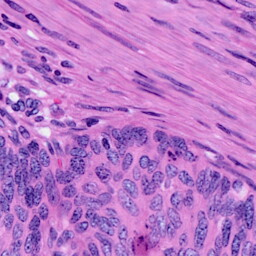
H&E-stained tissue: Cervix